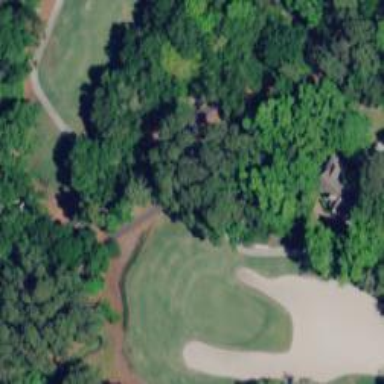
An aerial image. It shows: Path designated for golf carts.